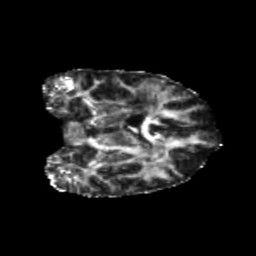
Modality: FA
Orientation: coronal
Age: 50
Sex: female
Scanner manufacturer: siemens
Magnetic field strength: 3 T
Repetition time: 5.25 s
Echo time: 0.08 s